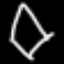
Label: diamond